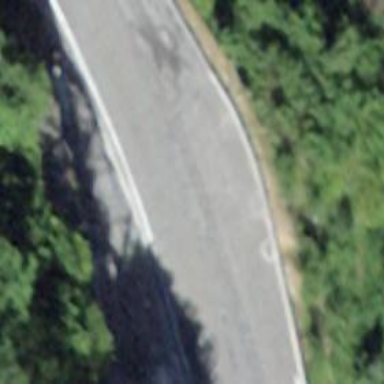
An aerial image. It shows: Passing place on the road.